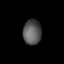
Tissue: prostate
Cell type: T cells
Senescence score: 0.3594
Nuclear area (px): 446
Mean DAPI intensity: 87.242